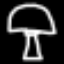
Label: mushroom